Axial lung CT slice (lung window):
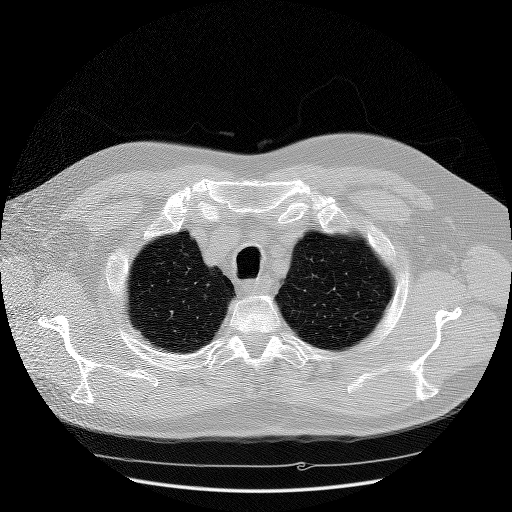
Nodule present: no